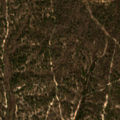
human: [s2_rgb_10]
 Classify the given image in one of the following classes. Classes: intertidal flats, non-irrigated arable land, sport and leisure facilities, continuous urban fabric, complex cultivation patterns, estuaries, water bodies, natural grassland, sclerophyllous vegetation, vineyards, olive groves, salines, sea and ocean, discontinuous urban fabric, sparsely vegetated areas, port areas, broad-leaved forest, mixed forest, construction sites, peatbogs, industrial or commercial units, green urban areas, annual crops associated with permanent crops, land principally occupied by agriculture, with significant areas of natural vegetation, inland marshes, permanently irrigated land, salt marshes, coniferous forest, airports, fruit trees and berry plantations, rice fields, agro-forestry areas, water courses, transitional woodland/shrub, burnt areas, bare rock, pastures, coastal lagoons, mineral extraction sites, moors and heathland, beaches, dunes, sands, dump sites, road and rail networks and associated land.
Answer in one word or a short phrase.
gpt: broad-leaved forest